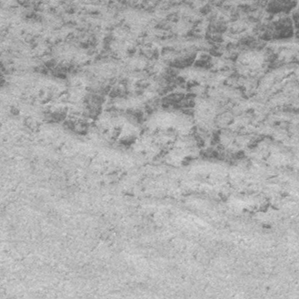
Label: frost